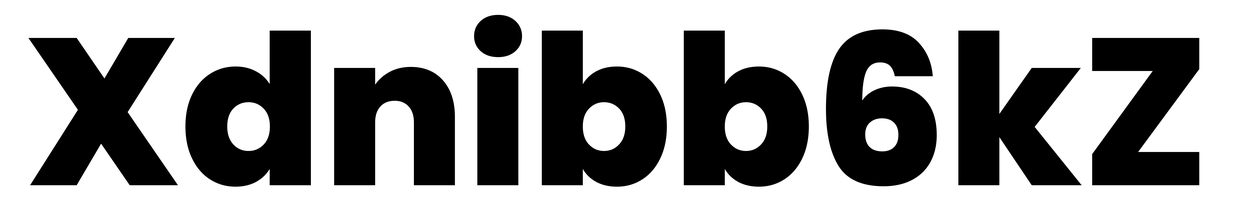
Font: Poppins-ExtraBold